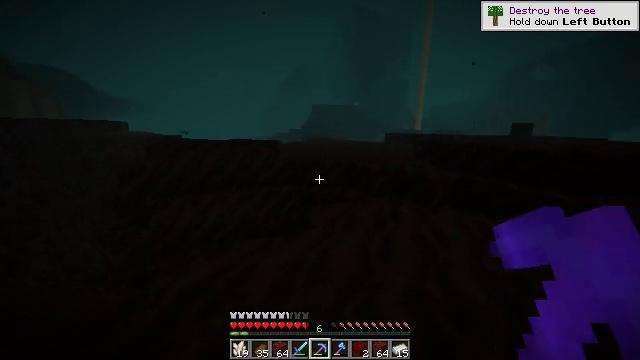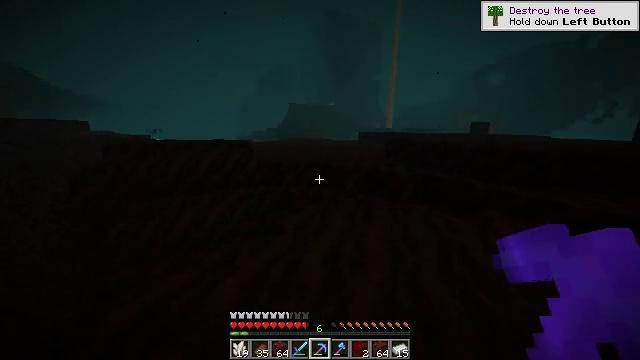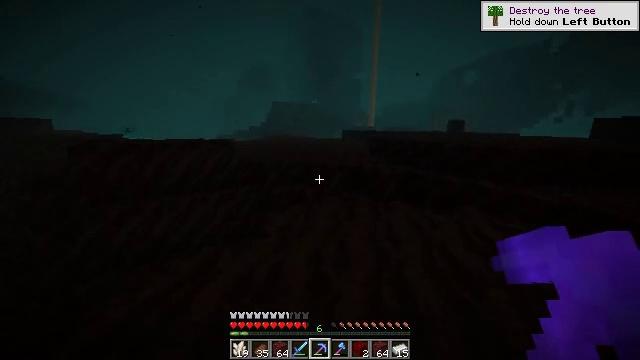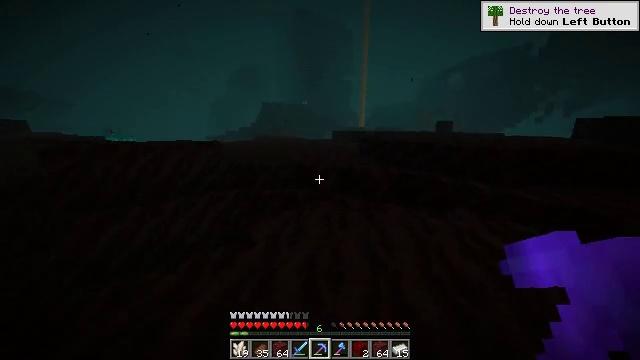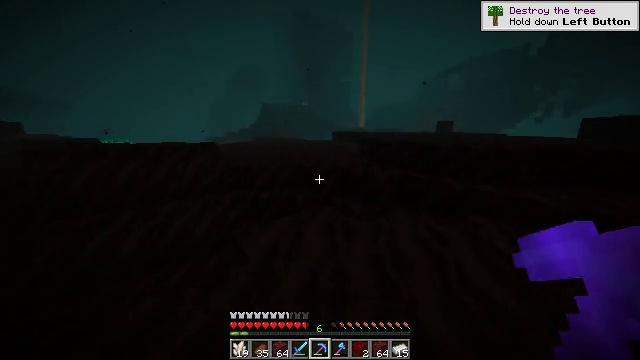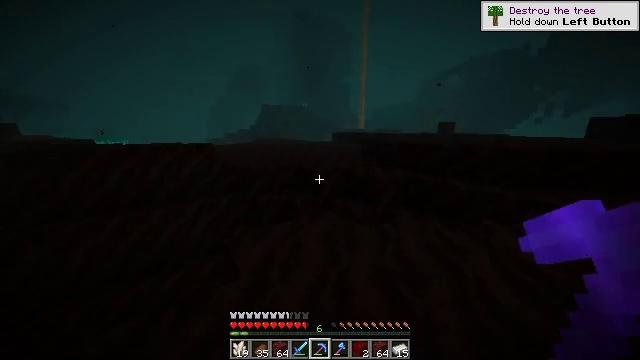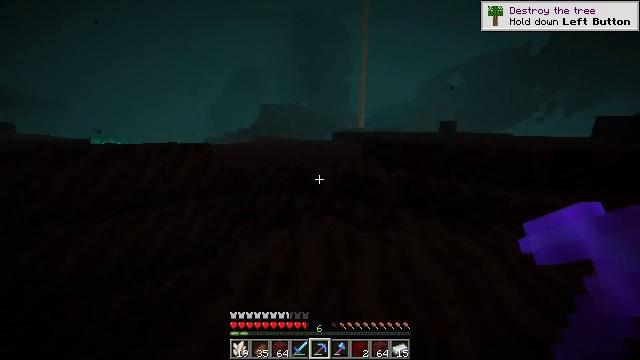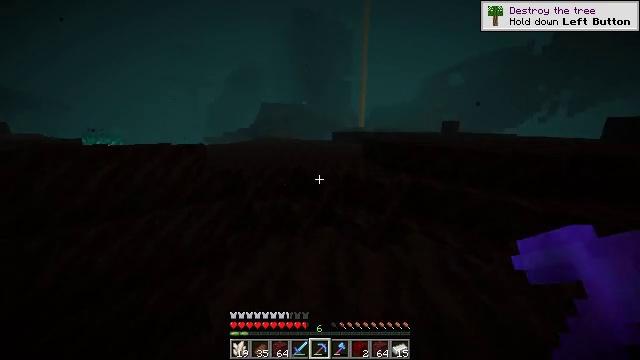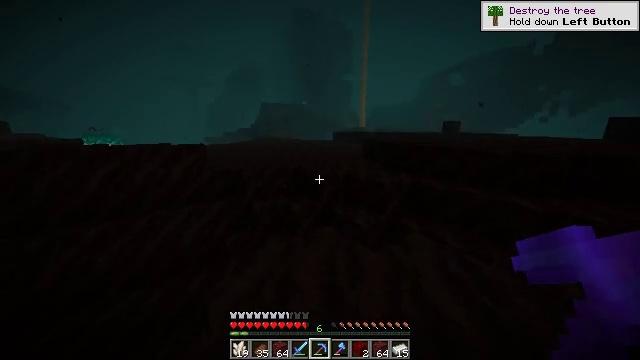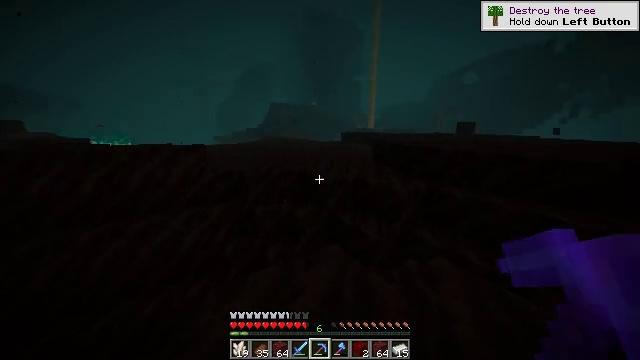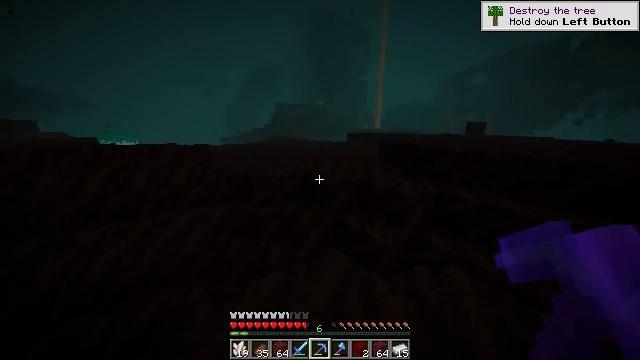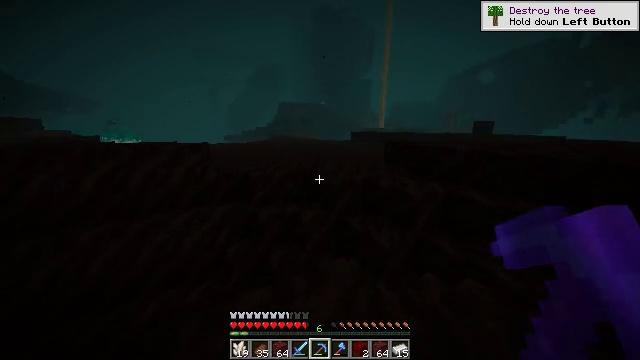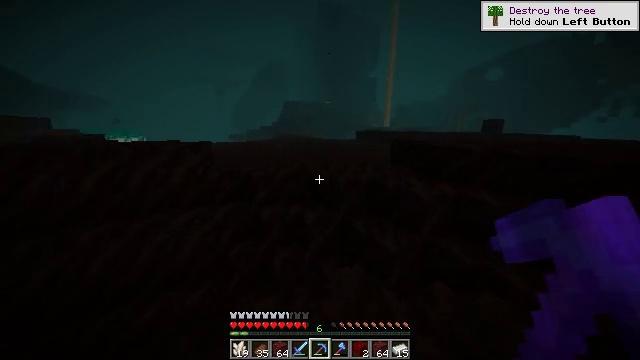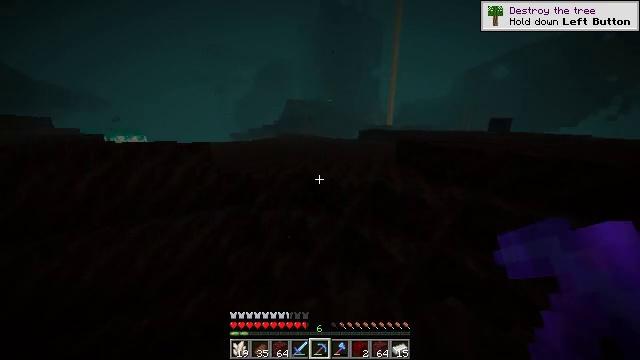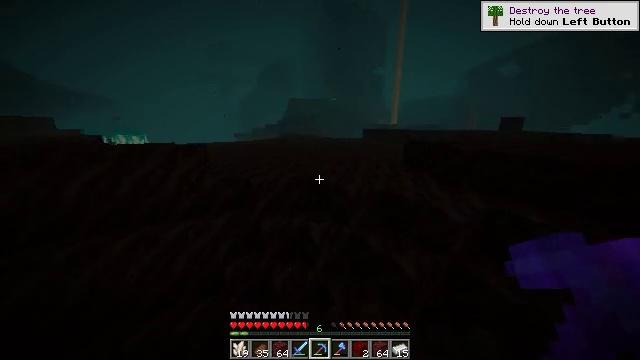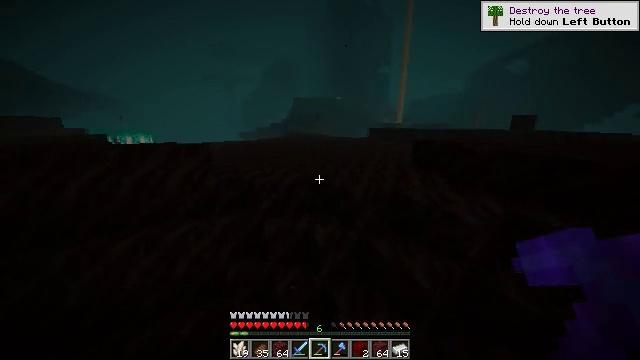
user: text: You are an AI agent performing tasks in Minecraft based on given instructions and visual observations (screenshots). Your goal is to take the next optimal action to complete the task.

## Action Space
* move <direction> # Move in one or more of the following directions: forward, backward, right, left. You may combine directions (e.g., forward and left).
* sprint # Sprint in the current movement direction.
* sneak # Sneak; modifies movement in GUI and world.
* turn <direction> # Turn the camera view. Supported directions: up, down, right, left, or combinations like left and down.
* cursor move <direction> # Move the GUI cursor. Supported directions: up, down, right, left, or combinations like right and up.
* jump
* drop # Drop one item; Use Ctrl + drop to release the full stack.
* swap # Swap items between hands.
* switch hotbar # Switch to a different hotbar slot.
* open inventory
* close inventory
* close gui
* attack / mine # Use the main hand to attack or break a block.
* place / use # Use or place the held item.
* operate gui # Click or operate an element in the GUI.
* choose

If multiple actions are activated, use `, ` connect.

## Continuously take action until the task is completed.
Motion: motion action
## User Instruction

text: Gather bone block for bone meal.
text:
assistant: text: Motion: move forward, sprint, turn right
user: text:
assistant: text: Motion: move forward, sprint, turn right
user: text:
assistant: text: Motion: move forward, turn right
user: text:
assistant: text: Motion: move forward
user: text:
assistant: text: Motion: move forward
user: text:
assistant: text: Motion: move forward
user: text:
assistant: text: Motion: move forward
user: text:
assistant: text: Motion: move forward
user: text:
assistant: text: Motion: move forward, sprint, turn left
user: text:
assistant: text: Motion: move forward, sprint, turn left
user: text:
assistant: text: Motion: move forward, sprint
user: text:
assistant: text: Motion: move forward, sprint, turn left
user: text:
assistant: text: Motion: move forward
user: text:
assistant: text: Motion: move forward
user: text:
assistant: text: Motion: move forward, turn left
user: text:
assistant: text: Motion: move forward, turn left
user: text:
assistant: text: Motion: move forward
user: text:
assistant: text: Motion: move forward
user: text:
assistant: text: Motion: move forward
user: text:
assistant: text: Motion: move forward, jump
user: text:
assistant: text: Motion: move forward, jump
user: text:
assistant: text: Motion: move forward, jump
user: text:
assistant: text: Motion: move forward, jump
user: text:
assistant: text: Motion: move forward, jump
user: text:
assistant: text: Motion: move forward, jump
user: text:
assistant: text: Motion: move forward, jump
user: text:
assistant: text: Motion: move forward, jump
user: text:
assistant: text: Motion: move forward, jump
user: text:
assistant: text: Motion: move forward, jump
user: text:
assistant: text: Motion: move forward, jump